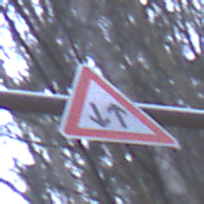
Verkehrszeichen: Gegenverkehr
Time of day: MorningAfternoon
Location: Outdoor (Nature)
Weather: Overcast
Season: Winter
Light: Natural